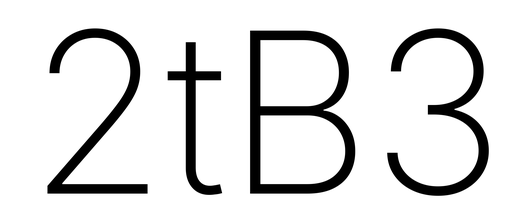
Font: Inter_ExtraLight